Question: I have some JLabels for my updater, everything runs smoothly except for the text.
The text is all scrambled & looks likes it all being displayed at once. I've tried setting each text as it's own label & setting the ones that are irrelevant when the method is called to opaque. But I get nullpointerexceptions. I've also tried layering my JFrame butthen it get's rid of my JProgrssbar?
Here's my code:
'''
public static void displayText(int Stage) {
String txt = "";
if (Stage == 1) {
txt = "Checking Cache...";
}
if (Stage == 2) {
txt = "Downloading Cache...";
}
if (Stage == 3) {
txt = "Cache Download Complete!";
}
if (Stage == 4) {
txt = "Unpacking Files...";
}
if (Stage == 5) {
txt = "Launching Client!";
}
lbl = new JLabel();
lbl.setText(txt);
lbl.setBounds(137, 11, 200, 14);
frame.getContentPane().add(lbl);
}
'''
I've tried reformatting it in a few different ways & still does the same thing...
An example of what it's doing:

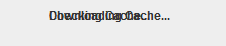
Answer: You're creating a new label each time and placing it atop the old. Declare the label somewhere in the scope of your class (a more descriptive name would be good too). Then, in your method, only call lbl.setText(txt). This will update the pre-existing label with the updated text.
It should look something like this:
'''
public class yourGUI {
private JLabel progressLabel;
public static void main(String[] args) {
progressLabel = new JLabel();
progressLabel.setBounds(137, 11, 200, 14);
frame.getContentPane().add(progressLabel);
}
public static void displayText(int Stage) {
String txt = "";
if (Stage == 1) {
txt = "Checking Cache...";
} else if (Stage == 2) {
txt = "Downloading Cache...";
} else if (Stage == 3) {
txt = "Cache Download Complete!";
} else if (Stage == 4) {
txt = "Unpacking Files...";
} else { //assuming (Stage == 5), this is up to your discretion
txt = "Launching Client!";
}
progressLabel.setText(txt);
}
}
'''
Also, no need to check each if statement every time.